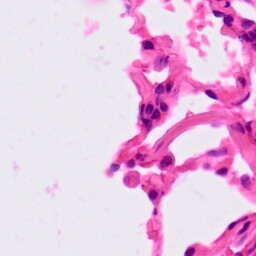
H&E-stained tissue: Lung